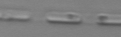
Label: Skeletonema